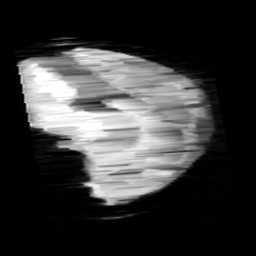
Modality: minIP
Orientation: sagittal
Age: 12
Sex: female
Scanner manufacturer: siemens
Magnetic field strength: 3 T
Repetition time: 0.027 s
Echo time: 0.02 s